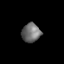
Tissue: lung
Cell type: Others
Senescence score: 0.1776
Nuclear area (px): 352
Mean DAPI intensity: 109.886